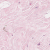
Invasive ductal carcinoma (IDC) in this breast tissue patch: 0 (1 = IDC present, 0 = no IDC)